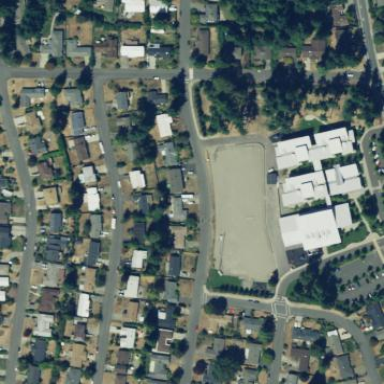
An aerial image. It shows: School.